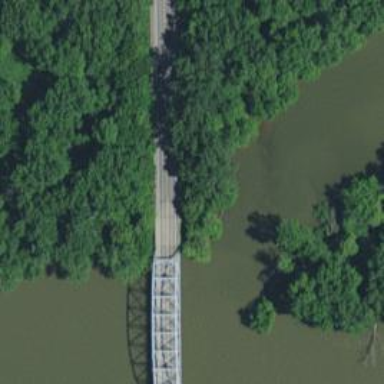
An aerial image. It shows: Secondary road with truss bridge.